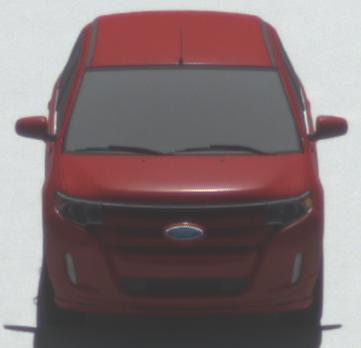
Make: Ford
Model: Edge
Detailed model: Gen. 1 Facelift
Model produced from: 2010
Model produced until: 2015
Doors: 5
Color: red
Road condition: dry road
Daytime: midday
Contrast: high contrast